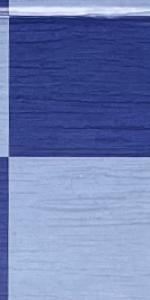
Label: Empty